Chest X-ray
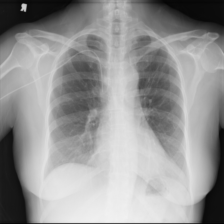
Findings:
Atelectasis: negative
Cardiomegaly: negative
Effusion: negative
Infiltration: positive
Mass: negative
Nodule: negative
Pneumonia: negative
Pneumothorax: negative
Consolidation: negative
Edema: negative
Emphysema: negative
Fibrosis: negative
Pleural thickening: negative
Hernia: negative